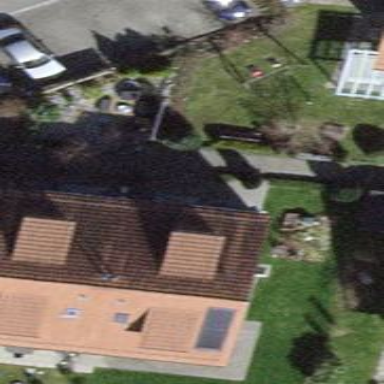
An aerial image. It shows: Building with tiled roof.